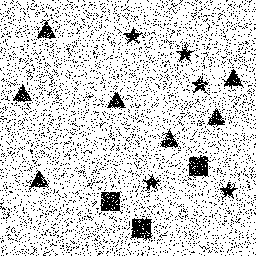
Squares: 3
Triangles: 7
Stars: 5
Total shapes: 15